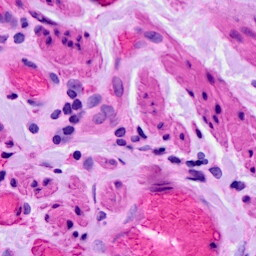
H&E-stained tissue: Ovarian